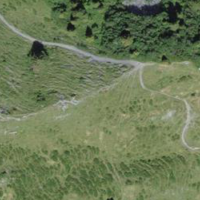
EUNIS habitat code: 32
Species observed at this site:
Silene acaulis
Dryas octopetala